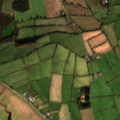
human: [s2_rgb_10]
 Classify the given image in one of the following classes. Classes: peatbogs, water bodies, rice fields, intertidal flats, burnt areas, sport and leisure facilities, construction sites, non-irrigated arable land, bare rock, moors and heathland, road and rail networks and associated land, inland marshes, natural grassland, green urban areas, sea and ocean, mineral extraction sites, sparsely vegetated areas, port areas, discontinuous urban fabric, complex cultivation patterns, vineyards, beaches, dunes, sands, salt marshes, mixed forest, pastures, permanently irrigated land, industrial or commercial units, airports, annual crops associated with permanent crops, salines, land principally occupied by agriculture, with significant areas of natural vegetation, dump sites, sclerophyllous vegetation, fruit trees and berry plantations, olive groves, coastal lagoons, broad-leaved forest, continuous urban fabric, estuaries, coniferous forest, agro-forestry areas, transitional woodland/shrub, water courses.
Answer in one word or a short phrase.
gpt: non-irrigated arable land, pastures, mixed forest